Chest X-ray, PA view. Patient: 63 years old, sex F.
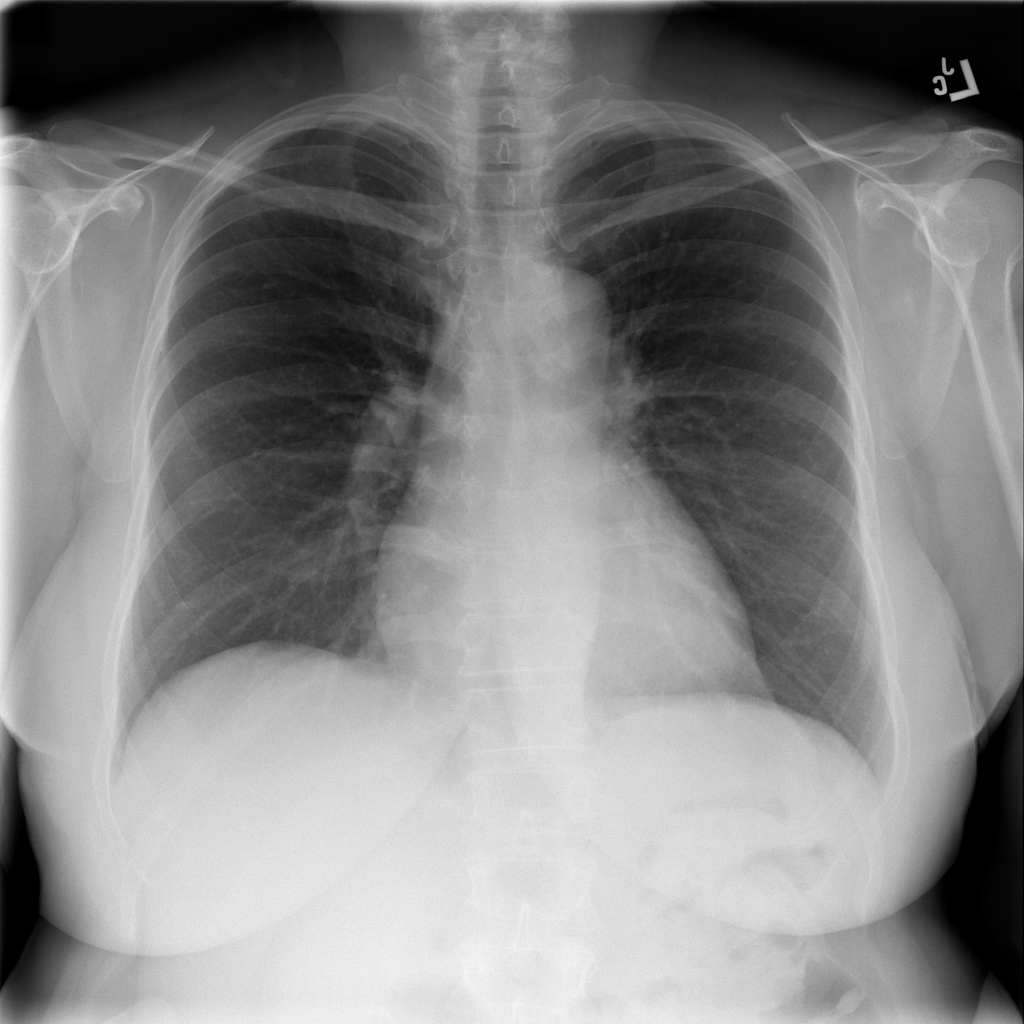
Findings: No Finding